Field crop: maize
Growth stage: 1
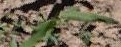
Species: maize